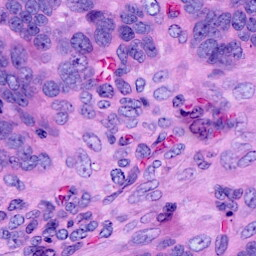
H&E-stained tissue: Ovarian